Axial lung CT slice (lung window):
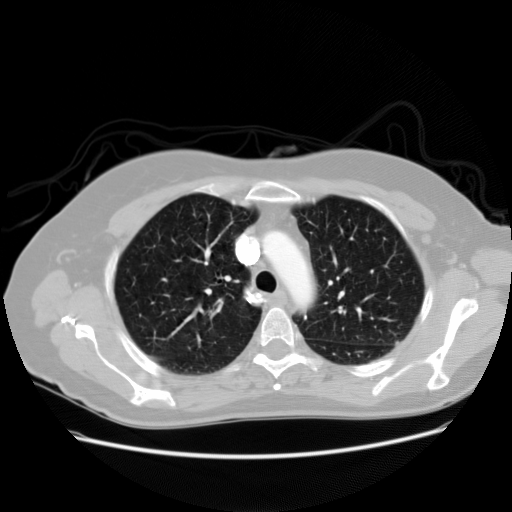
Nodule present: no